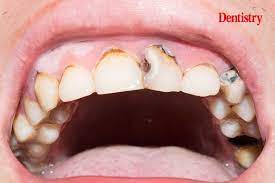
Condition: Caries